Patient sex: F
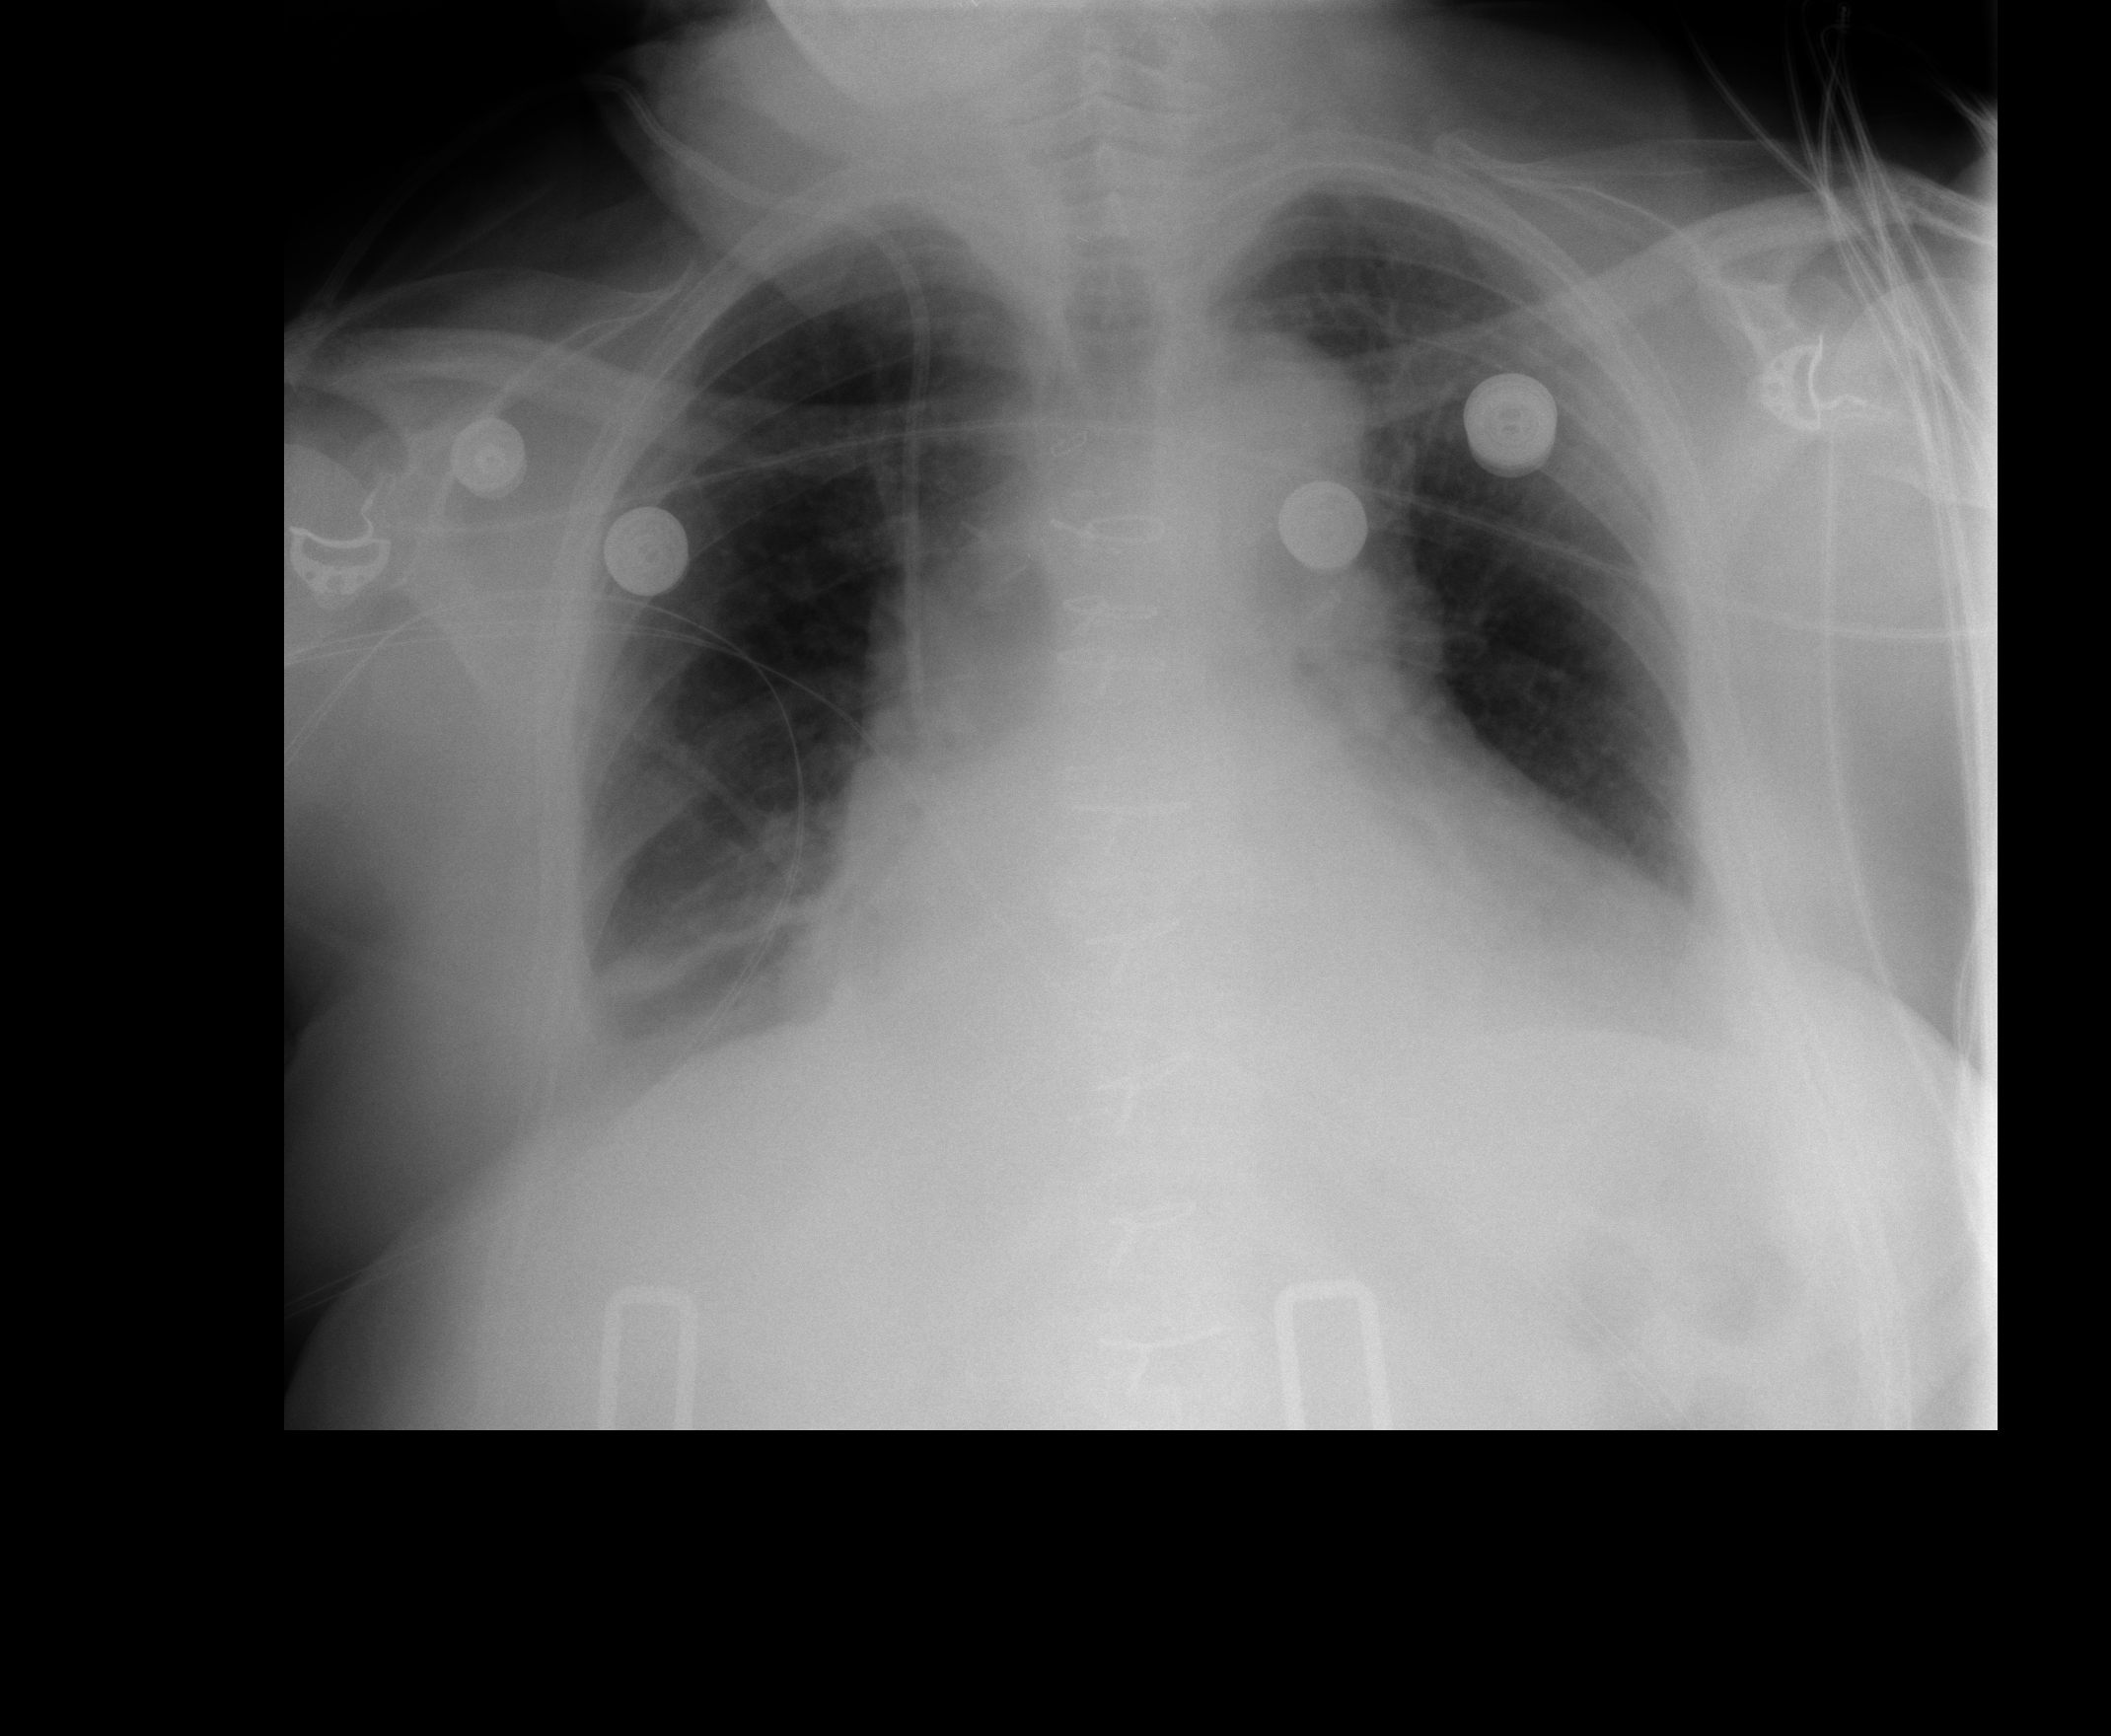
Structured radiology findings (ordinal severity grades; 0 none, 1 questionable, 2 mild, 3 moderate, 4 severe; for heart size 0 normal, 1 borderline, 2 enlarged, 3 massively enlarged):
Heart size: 2
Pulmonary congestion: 2
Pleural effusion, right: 2
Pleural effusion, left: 0
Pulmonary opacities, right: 0
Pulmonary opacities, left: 0
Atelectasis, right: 2
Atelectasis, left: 0